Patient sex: M
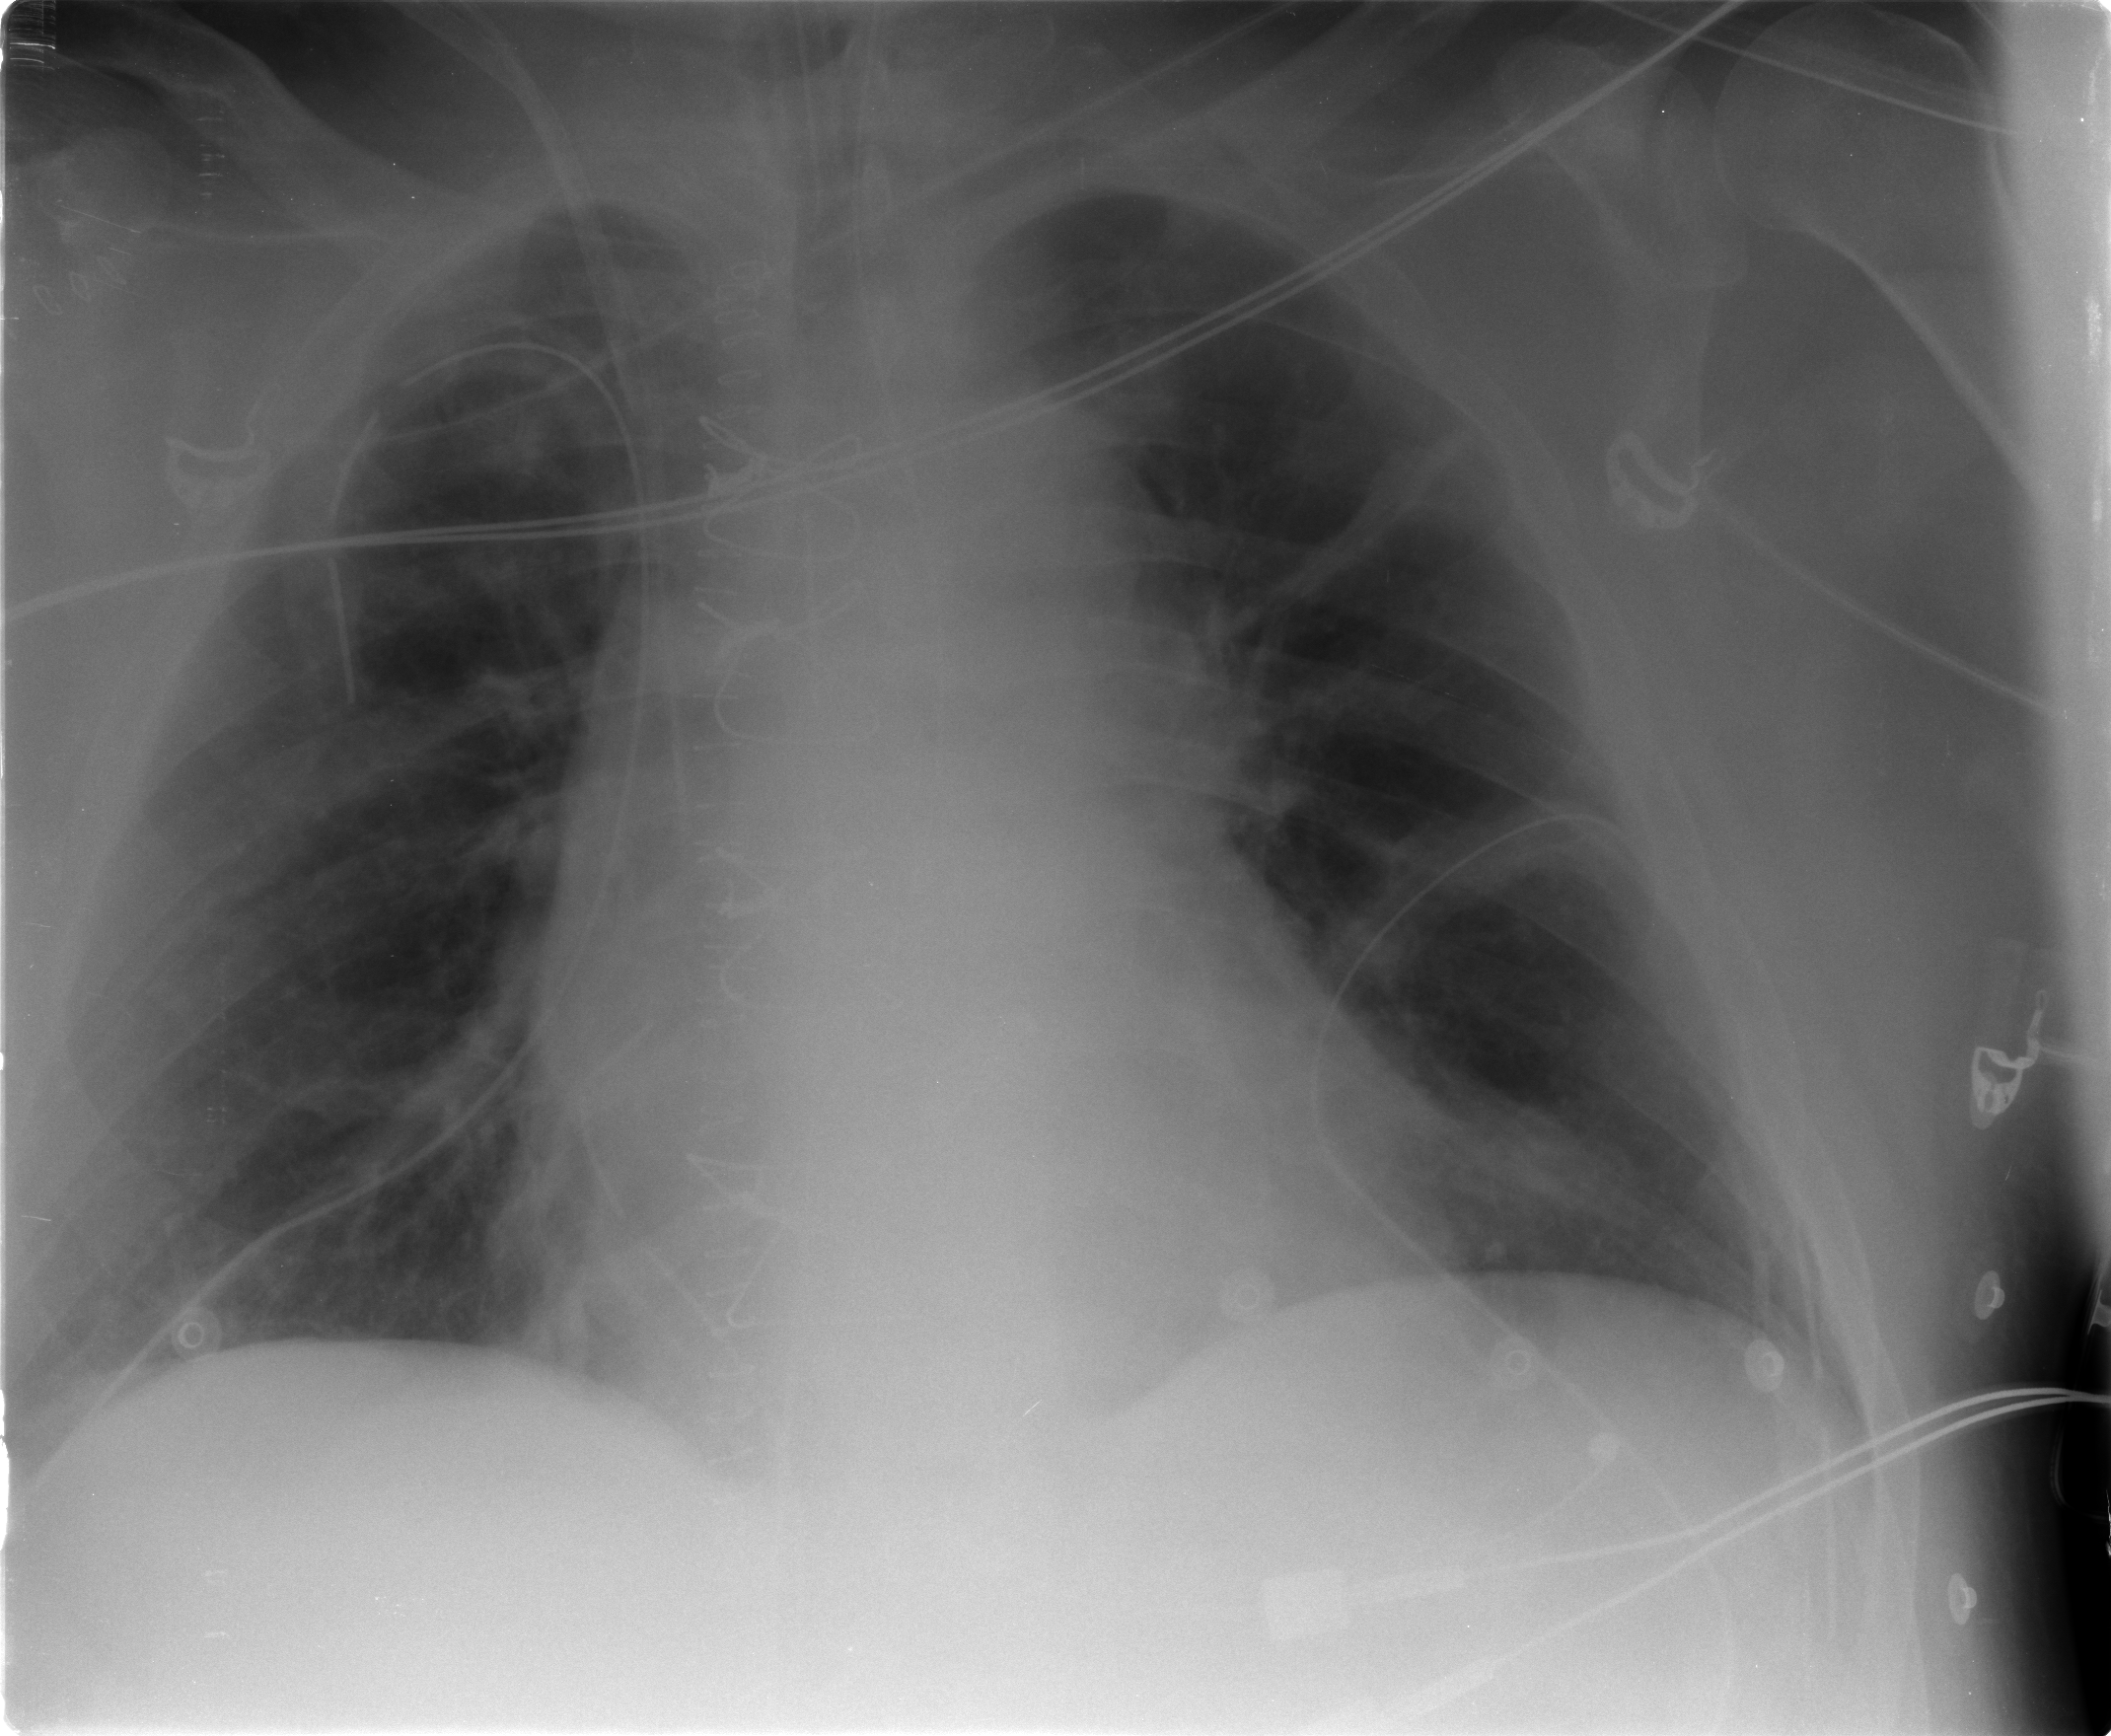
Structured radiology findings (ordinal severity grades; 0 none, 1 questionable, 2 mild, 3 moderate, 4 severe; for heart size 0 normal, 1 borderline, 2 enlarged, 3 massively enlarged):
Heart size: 2
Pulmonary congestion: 1
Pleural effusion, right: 0
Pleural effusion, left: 0
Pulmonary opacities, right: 0
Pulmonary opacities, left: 0
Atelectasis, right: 1
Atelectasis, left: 2